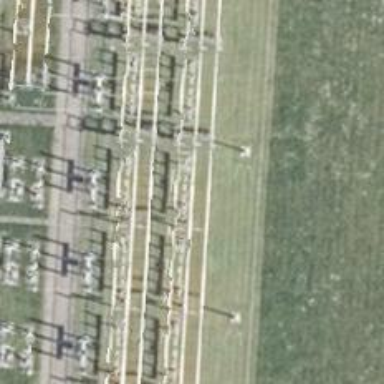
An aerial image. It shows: Power line with three cables in bay configuration.